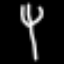
Label: fork